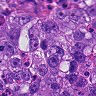
Metastatic tissue present: yes